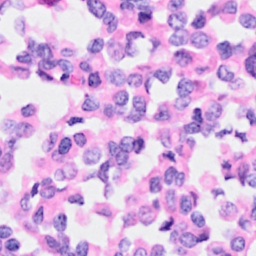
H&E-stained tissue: Breast